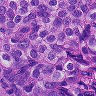
Metastatic tissue present: yes